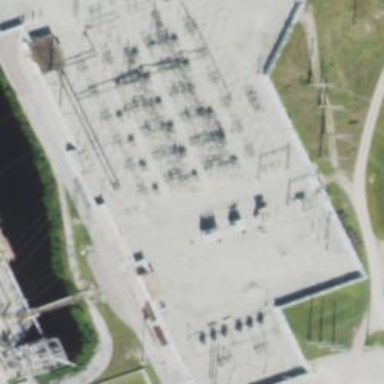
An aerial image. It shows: Lattice structure tower used for power distribution.